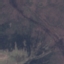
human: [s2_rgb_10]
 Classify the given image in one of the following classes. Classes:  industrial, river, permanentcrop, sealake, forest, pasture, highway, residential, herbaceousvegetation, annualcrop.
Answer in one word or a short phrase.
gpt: HerbaceousVegetation